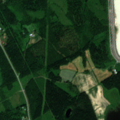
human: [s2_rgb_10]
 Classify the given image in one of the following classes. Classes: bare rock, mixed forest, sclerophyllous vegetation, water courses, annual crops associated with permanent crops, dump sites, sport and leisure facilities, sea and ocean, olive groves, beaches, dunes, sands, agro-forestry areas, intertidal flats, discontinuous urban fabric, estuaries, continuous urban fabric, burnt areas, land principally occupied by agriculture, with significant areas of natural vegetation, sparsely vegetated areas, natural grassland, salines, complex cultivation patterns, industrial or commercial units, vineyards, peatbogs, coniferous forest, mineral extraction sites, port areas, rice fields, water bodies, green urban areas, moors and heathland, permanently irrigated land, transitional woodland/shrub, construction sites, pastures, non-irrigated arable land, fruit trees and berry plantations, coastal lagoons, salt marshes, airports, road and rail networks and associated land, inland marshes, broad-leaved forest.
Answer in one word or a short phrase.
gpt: dump sites, land principally occupied by agriculture, with significant areas of natural vegetation, coniferous forest, mixed forest, transitional woodland/shrub, water bodies